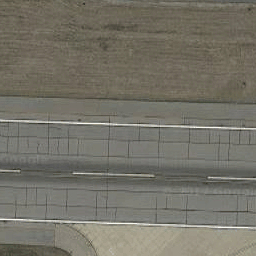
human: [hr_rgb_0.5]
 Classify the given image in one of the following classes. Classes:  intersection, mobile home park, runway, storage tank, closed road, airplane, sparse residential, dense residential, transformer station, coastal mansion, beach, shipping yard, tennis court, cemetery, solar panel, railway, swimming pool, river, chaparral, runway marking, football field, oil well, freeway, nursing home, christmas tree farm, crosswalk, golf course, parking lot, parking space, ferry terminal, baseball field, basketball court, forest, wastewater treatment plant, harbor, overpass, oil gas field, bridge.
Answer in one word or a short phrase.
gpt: runway